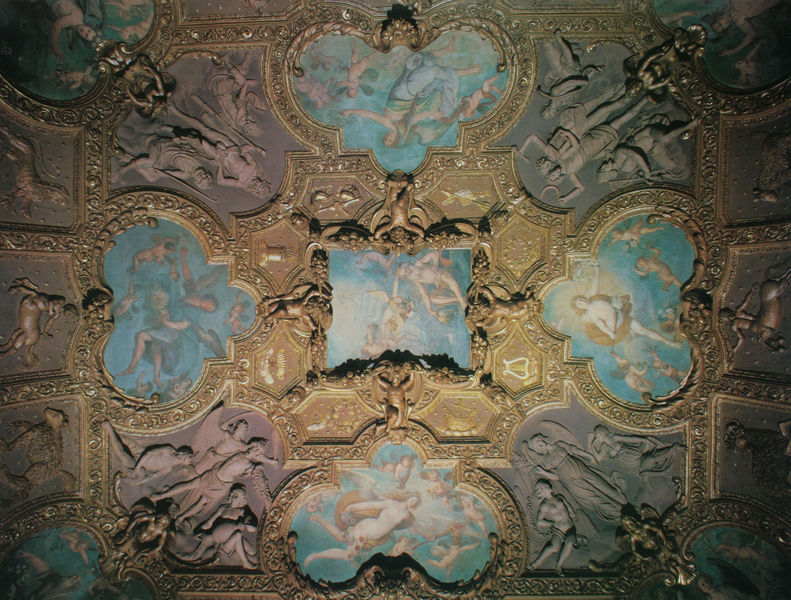
Titel: Stanza dello Zodiaco, Deckengestaltung, Zimmer der Tierkreiszeichen
Künstler: Isidoro Bianchi
Standort: Torino
Institution: Castello del Valentino
Schlagwörter: akt, blau, flügel, gemälde, gott, himmel, nackt, schatten, wolken, frauen, grün, menschen, ocker, ausschnitt, braun, bunt, licht, mitte, männer, türkis, tier, tiere, beige, malerei, muster, ornament, tanz, barock, bibel, rahmen, stein, bild, bildnis, instrument, öl, felder, kirche, sonne, gewand, gold, decke, instrumente, gotik, renaissance, rosa, fliegen, reiter, engel, ranken, relief, bilder, italien, formen, lila, violett, rand, figuren, weiber, detail, symmetrie, floral, ornamente, verzierung, muse, stuck, bildhauerei, steinmetz, zierlich, foto, fotografie, photographie, symetrie, fugen, gewölbe, schaf, vergoldet, orient, strahlen, schweben, mauerwerk, sichel, fliegend, kachel, mosaik, allegorie, mythologie, photo, schnörkel, heiligenschein, löwen, farbfoto, jesus, untersicht, götter, zeus, kentaur, zentaur, zentauren, musen, fabelwesen, zentral, fresken, heiliger, herz, zentrum, tempel, löwe, heilige, deckengemälde, fresko, gefasst, golden, harfe, putten, reliefs, madonna, bock, illusion, bär, hirte, verspielt, putti, schwebend, fackel, szenen, herzform, glasur, fassung, islam, symetrisch, diana, zentrierung, ornat, alternierend, gerippe, kleeblatt, göttinnen, deckenmalerei, wölbung, froschperspektive, regelmäßig, vierpass, medaillons, widder, türkies, freske, reliefiert, deckenfresko, deckengewölbe, orament, heligenschein, deckenbild, himmelwesen, elief, goldstaub, himmelsausblick, kleeblat, smetrisch, staubig, zodiac, engeln, #figuren, wülbung, gold deckengemälde